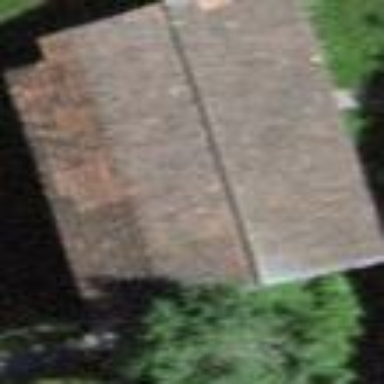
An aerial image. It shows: Barn.